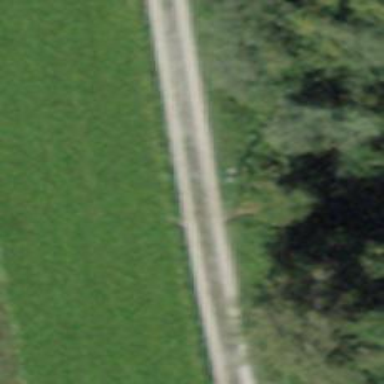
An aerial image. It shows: Gravel track with track type of grade3.